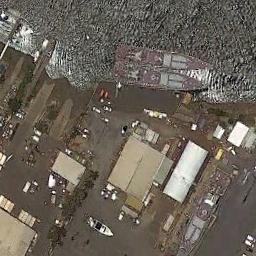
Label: ship